Question: Given the following json result, how can I convert the 'validationErrors' key/value property into a nice array object in javascript so i can then do things like
'errors[0].Key'
or
'errors[0].Value', etc...

NOTE: If it's easier to do the conversion with jQuery, then I'm happy to use that. Also, I'm getting the data via jQuery -> '$.post'...)
update:
Here's the actual json data so someone can answer this with JSFiddle please.
'''
{
"aaaa": 0,
"bbbb": 0,
"cccc": null,
"validationErrors": {
"a1_7127763-1c7ac823-61d5-483f-a9ca-4947e9eb8145": "Invalid PropertyType. Please choose any property except Unknown.",
"a2_7127763-1c7ac823-61d5-483f-a9ca-4947e9eb8145": "A State is required. Eg. Victoria or New South Wales.",
"b1_5433417-18b5568a-d18e-45e2-9c63-30796995e2d3": "Invalid PropertyType. Please choose any property except Unknown.",
"b2_5433417-18b5568a-d18e-45e2-9c63-30796995e2d3": "A State is required. Eg. Victoria or New South Wales.",
"c1_6655305-297c57f9-a460-4101-be7d-70c6b9a565d5": "Invalid PropertyType. Please choose any property except Unknown.",
"c2_6655305-297c57f9-a460-4101-be7d-70c6b9a565d5": "A State is required. Eg. Victoria or New South Wales."
}
}
'''
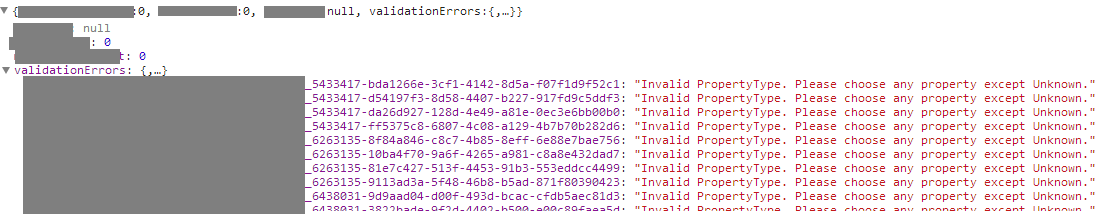
Answer: You can use <URL> to convert the object to an array:
'''
var errors = jQuery.map(data.validationErrors, function (value, key) {
return {
"Key": key,
"Value": value
};
});
'''
JSFiddle showing this approach: <URL>
---
If you do not wish to use jQuery, here is a pure JavaScript method:
'''
var errors = [];
for(var key in data.validationErrors) {
errors.push({
"Key": key,
"Value": data.validationErrors[key]
});
}
'''
JSFiddle for this second approach: <URL>